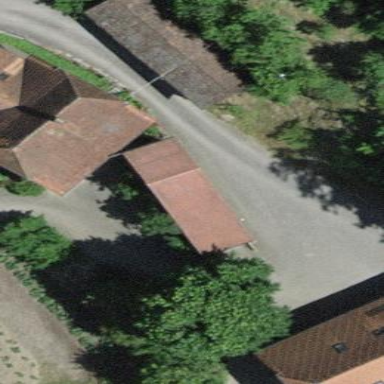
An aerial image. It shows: Garage building.